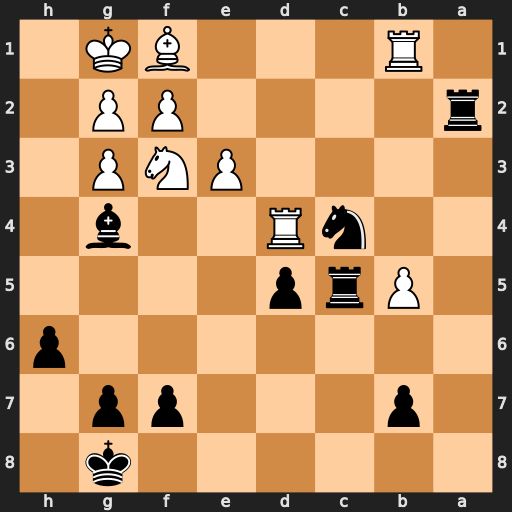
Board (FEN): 6k1/1p3pp1/7p/1Prp4/2nR2b1/4PNP1/r4PP1/1R3BK1
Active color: b
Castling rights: -
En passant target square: -
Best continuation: Bxf3 gxf3 Nd2 Rxd2 Rxd2